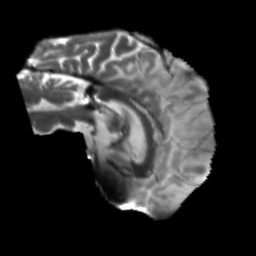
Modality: T2w
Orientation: sagittal
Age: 56
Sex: male
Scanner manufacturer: siemens
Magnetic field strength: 3 T
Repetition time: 5.47 s
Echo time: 0.0854 s